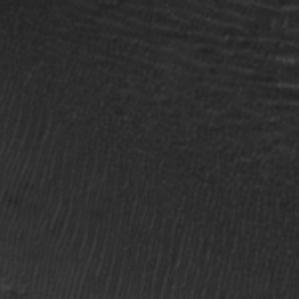
Label: frost